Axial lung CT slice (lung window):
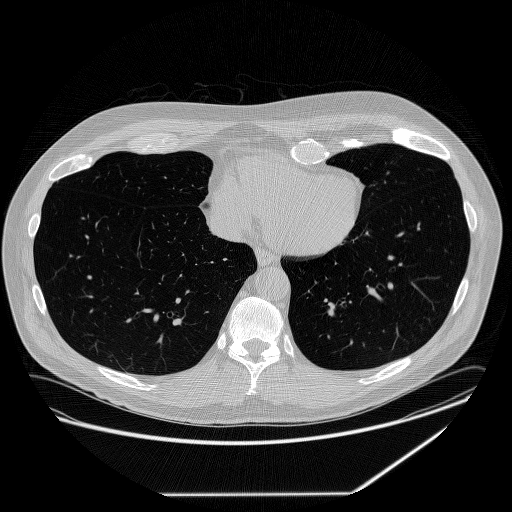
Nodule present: no